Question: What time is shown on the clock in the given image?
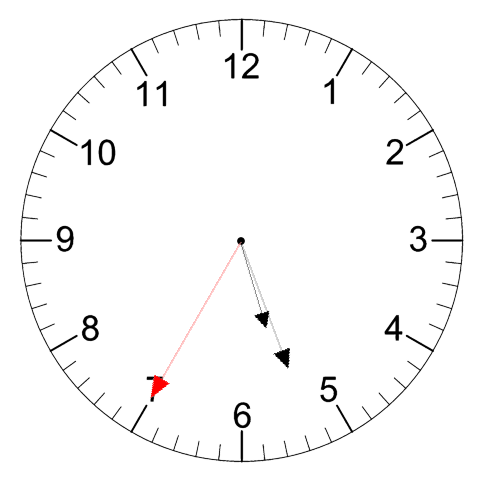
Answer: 05:26:35